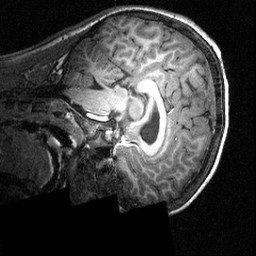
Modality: T1w
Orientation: sagittal
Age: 12
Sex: male
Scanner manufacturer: siemens
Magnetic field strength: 3.951 T
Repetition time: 1.5 s
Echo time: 0.00335 s